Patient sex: M
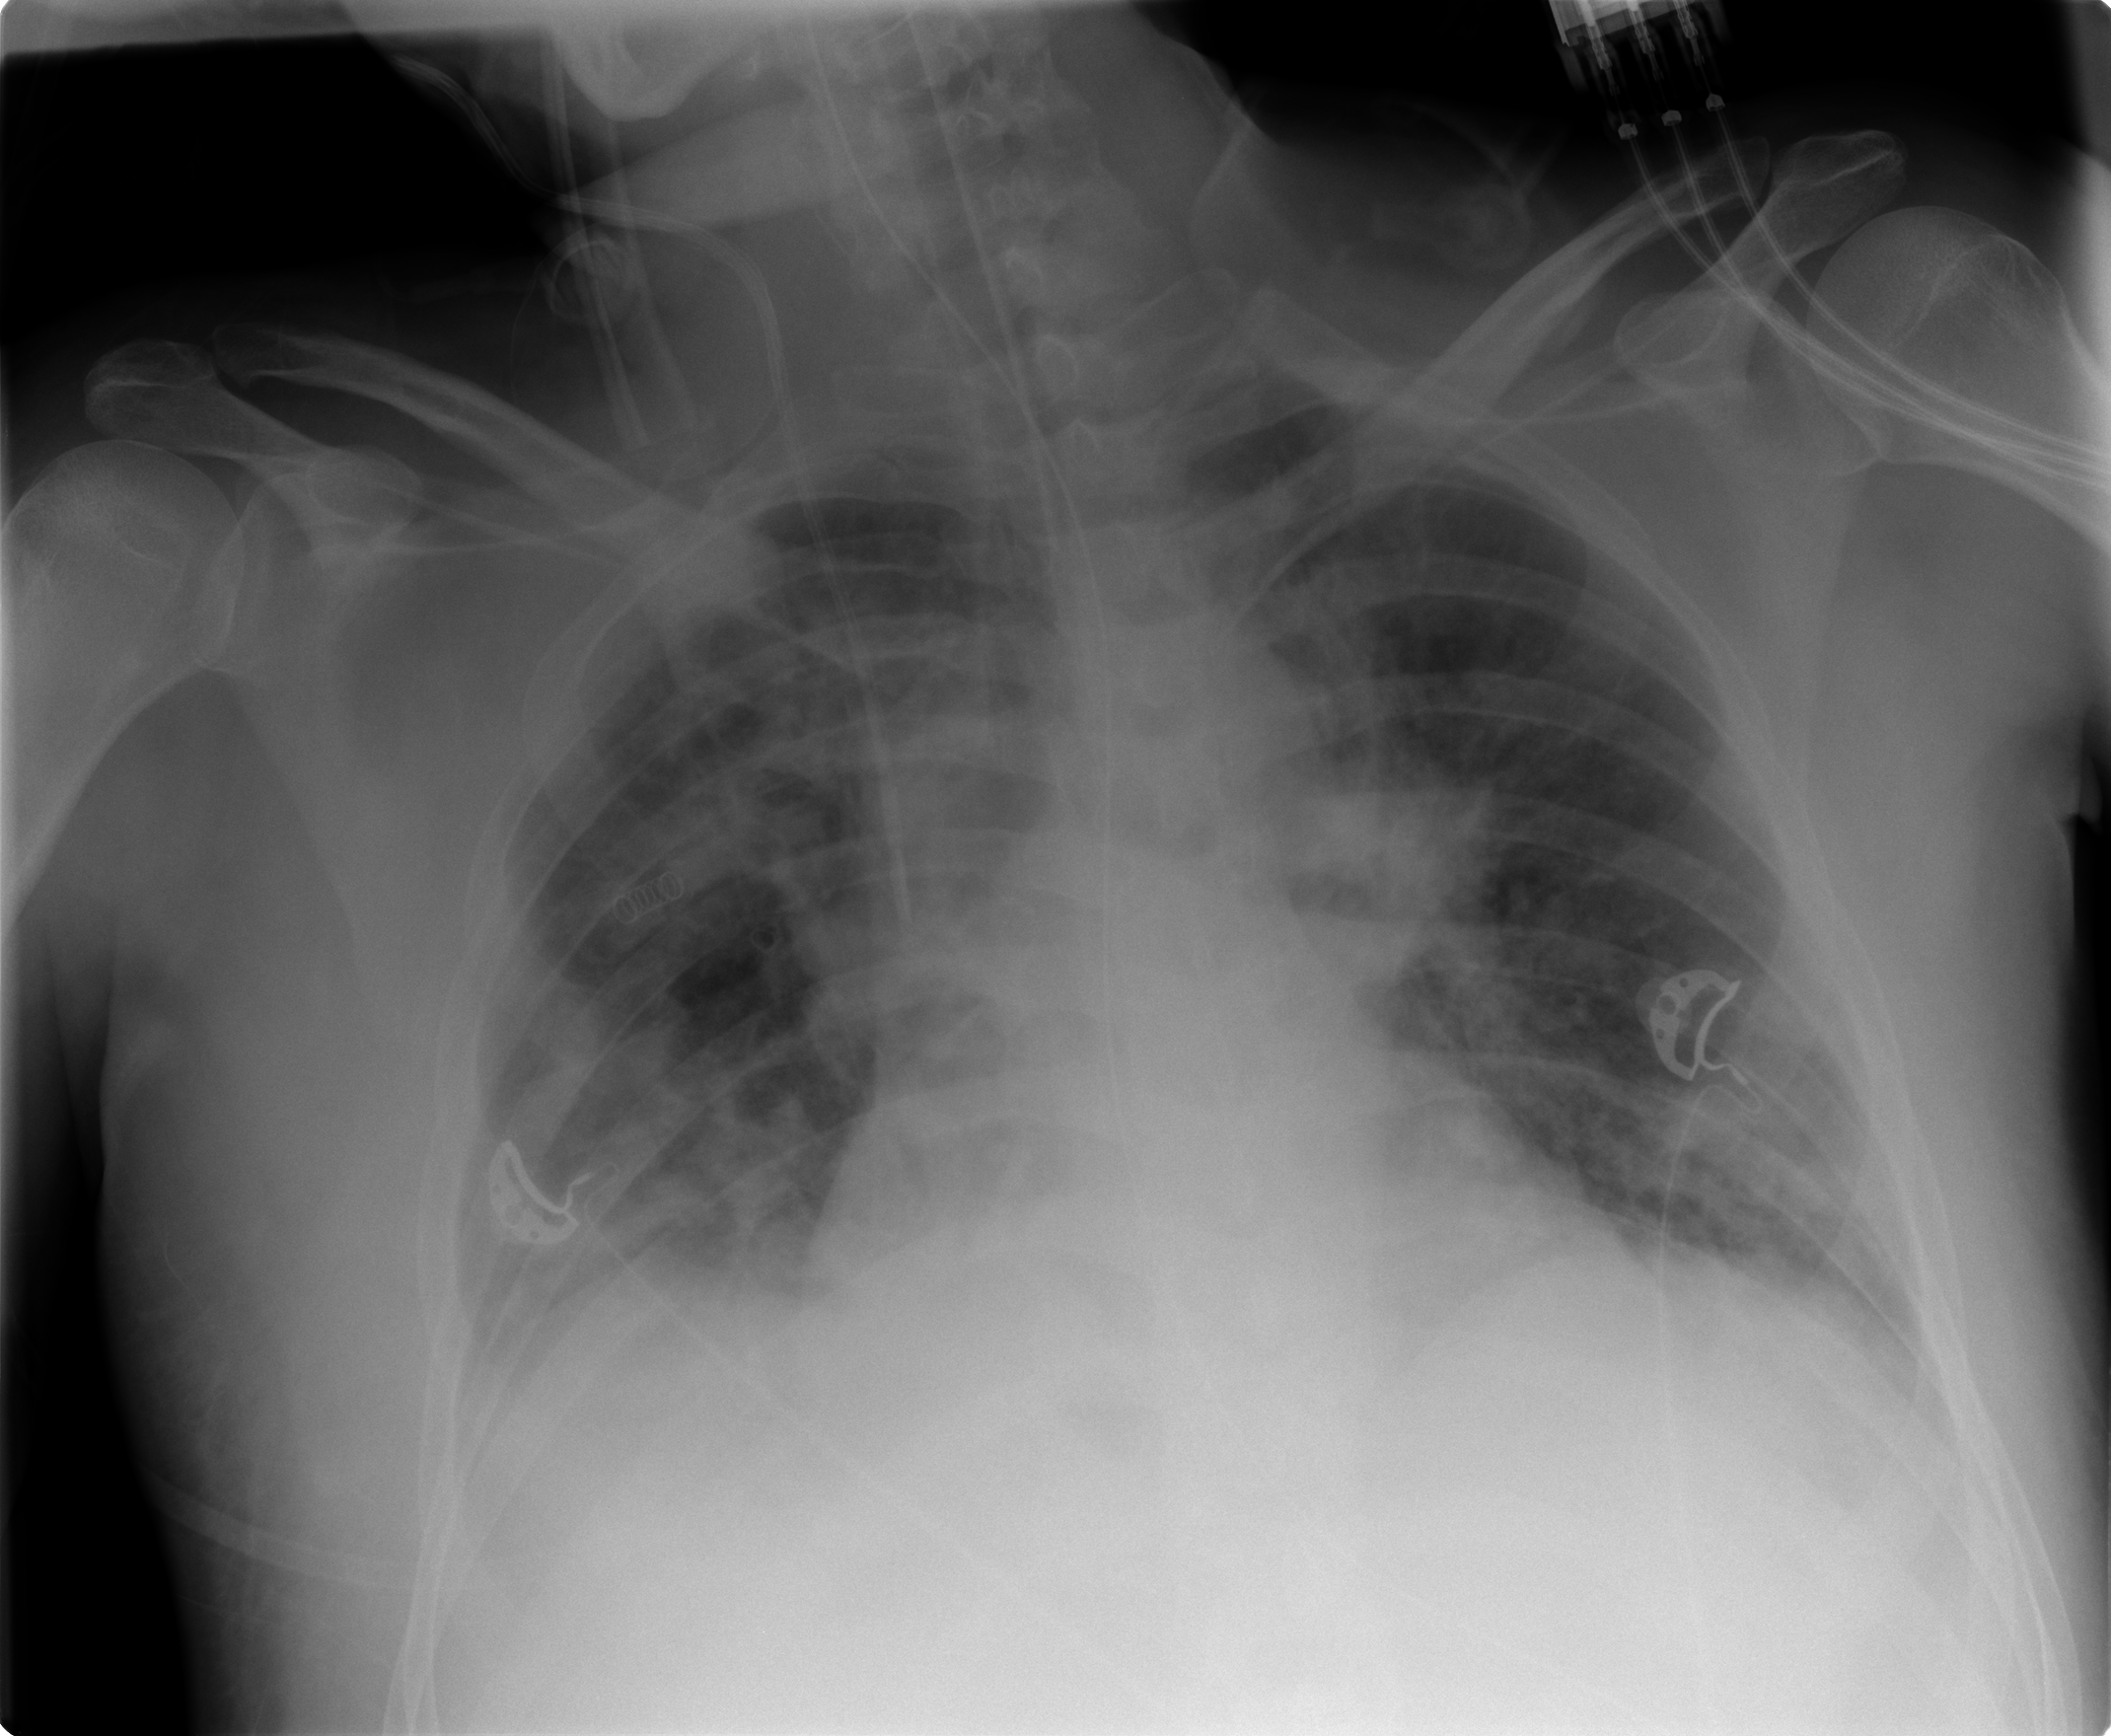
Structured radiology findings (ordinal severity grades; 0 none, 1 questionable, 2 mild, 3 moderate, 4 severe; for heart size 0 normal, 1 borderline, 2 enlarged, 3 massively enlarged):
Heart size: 2
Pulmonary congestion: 3
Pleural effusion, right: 1
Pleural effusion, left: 0
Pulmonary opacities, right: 2
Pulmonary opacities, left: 2
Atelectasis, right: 2
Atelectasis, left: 1